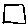
Label: square